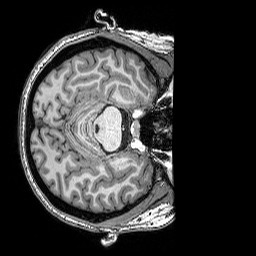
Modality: T1w
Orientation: axial
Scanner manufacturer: siemens
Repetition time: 2.5 s
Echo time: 0.00345 s